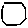
Label: hexagon